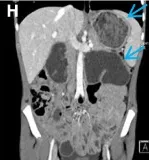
Compared with the results in 2019, food retention and duodenal dilation were remarkable by imaging in 2022 (G,H). Abdominal color ultrasound shows that the jejunum is lengthy, the local intestinal wall is thickened, and it gathers into a mass.
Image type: radiology (ct)